Field crop: maize
Growth stage: 2
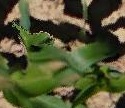
Species: maize